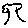
Label: tree